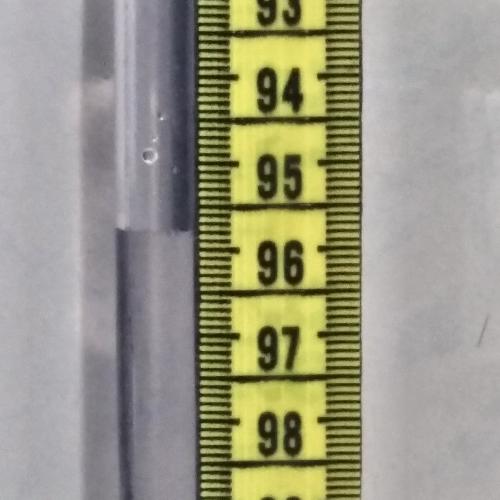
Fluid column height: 95.8 cm